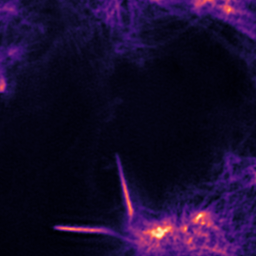
Label: Super-resolution F-actin image